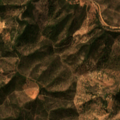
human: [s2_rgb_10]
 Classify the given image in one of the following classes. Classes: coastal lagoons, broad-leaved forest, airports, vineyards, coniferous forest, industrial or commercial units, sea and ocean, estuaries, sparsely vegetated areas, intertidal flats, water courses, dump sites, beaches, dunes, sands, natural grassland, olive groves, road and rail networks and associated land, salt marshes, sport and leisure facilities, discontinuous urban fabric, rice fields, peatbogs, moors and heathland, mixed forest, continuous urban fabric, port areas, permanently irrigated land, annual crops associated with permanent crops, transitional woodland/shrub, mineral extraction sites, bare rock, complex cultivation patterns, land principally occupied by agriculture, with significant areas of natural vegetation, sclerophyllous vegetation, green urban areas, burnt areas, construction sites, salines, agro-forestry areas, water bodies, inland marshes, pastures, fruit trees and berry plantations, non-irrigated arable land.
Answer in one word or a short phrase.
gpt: broad-leaved forest, transitional woodland/shrub